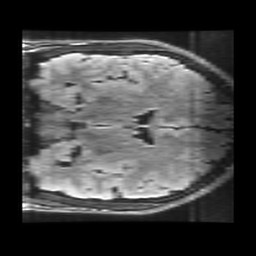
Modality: FLAIR
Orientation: coronal
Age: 19
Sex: male
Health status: healthy
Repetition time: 12 s
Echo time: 0.09782 s